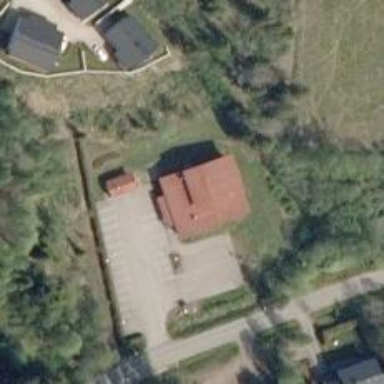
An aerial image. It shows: Building serving as place of worship.